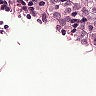
Metastatic tissue present: yes